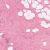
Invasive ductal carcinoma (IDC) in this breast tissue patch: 0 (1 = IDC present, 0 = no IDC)